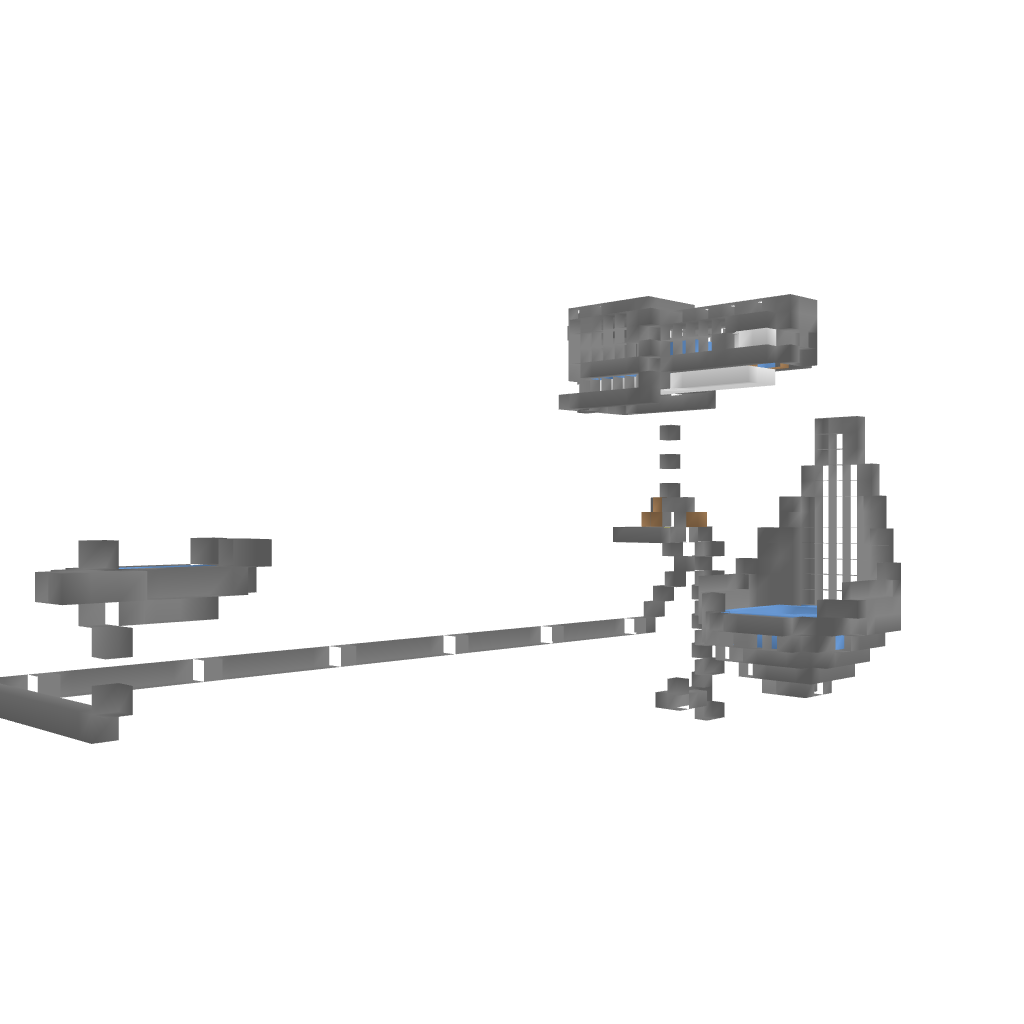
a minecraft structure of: TNT Mob Trap-Death Bowl bad low quality